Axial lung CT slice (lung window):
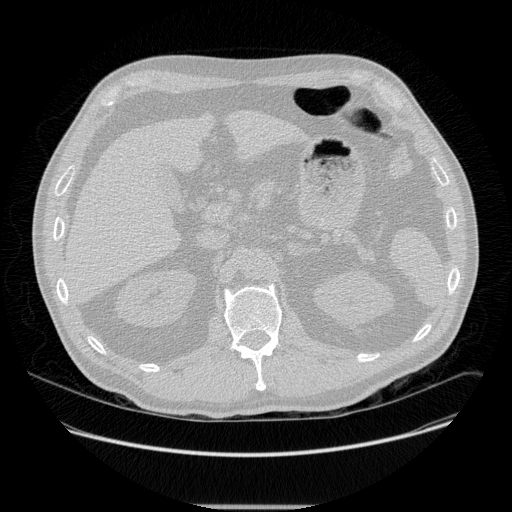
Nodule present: no